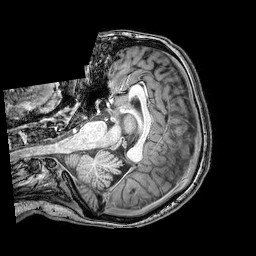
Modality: T1w
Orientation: axial
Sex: female
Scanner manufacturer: philips
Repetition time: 0.0082 s
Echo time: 0.00375 s